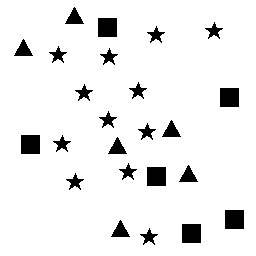
Squares: 6
Triangles: 6
Stars: 12
Total shapes: 24